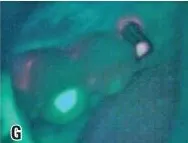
Clinical and fluorescence images referring to consultations: initial, follow-up with 15 and 30 days. ; Initial aspect of reddish fluorescence around the prosthetic component and in screw access-hole of implant 26.
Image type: pathology (fish)